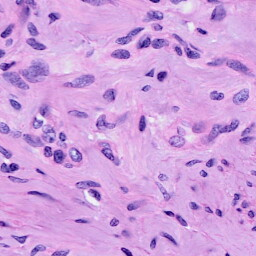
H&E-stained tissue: Cervix